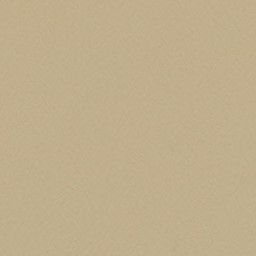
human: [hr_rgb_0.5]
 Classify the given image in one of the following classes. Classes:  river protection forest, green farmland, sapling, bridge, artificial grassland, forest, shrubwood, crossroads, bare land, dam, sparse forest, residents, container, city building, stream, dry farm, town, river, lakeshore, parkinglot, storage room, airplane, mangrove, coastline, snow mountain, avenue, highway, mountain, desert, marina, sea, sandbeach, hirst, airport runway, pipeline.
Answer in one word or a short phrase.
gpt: desert